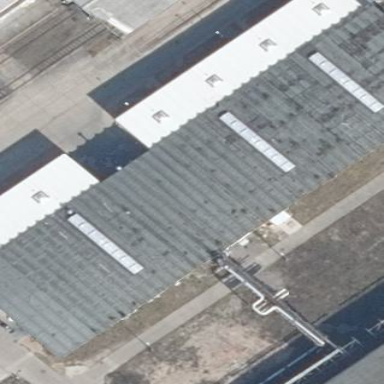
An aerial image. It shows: Flat roof building with grey roof.